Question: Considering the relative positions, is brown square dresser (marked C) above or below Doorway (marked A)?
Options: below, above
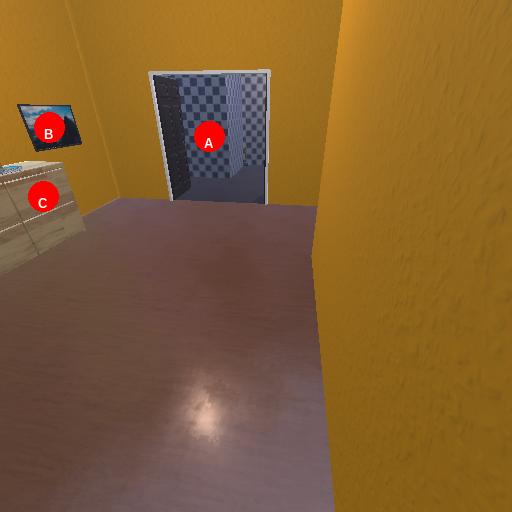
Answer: below